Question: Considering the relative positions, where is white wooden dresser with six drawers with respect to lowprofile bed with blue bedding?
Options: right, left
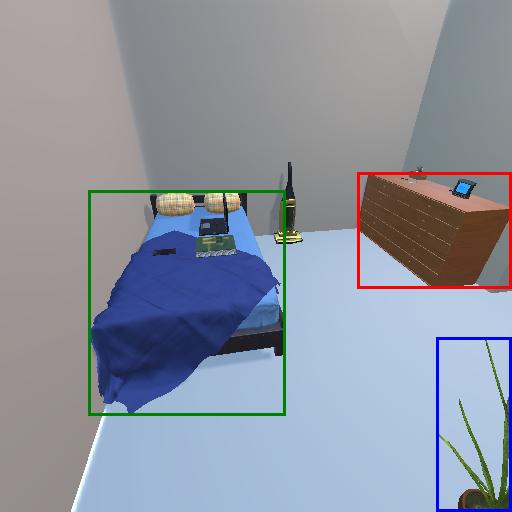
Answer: right